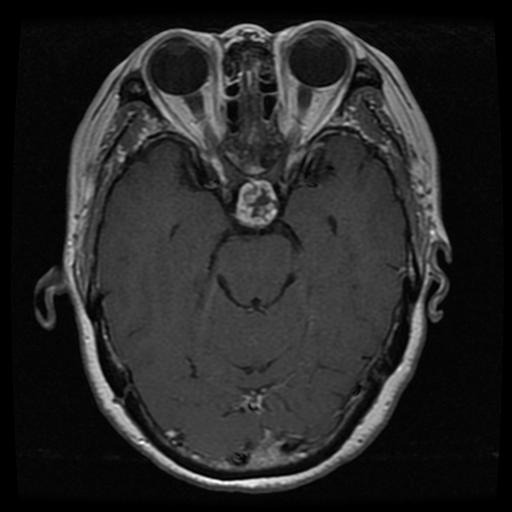
Label: pituitary